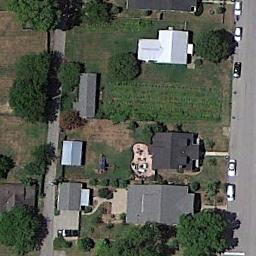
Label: medium_residential